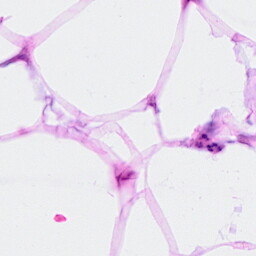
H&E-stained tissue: Breast